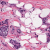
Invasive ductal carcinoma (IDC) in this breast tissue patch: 1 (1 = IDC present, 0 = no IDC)